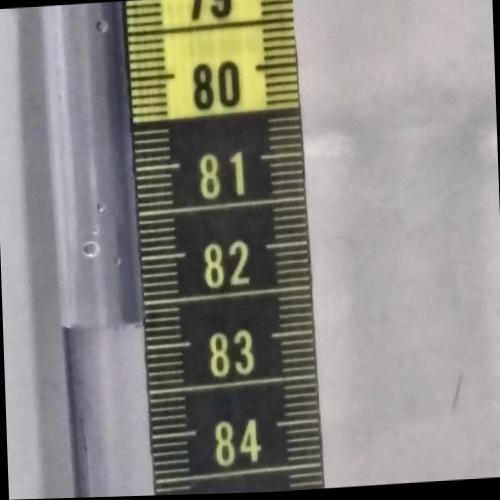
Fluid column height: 82.7 cm